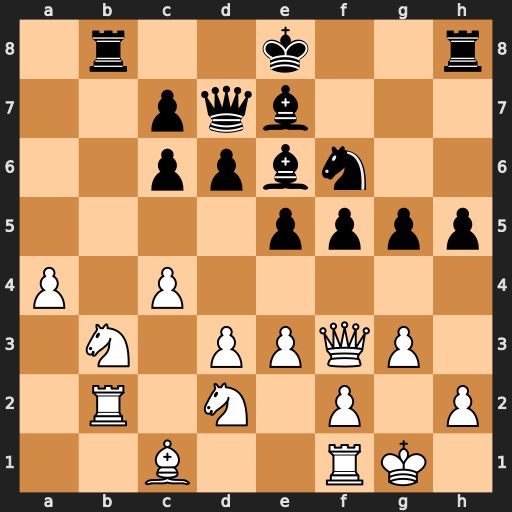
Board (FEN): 1r2k2r/2pqb3/2ppbn2/4pppp/P1P5/1N1PPQP1/1R1N1P1P/2B2RK1
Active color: w
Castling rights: k
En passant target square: -
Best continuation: Nc5 Ra8 Nxd7